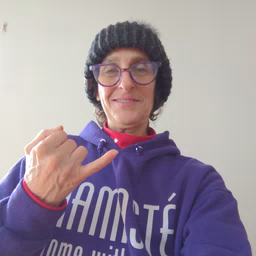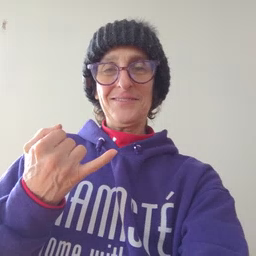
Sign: yellow